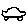
Label: car